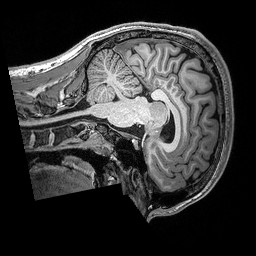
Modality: T1w
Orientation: sagittal
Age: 22
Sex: male